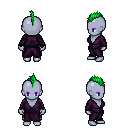
a pixel art fantasy rpg character, female body template, dark elf, purple skin, purple robe, gold greaves, green mohawk hairstyle, four views (front, back, left, right), 2x2 character sprite sheet, small pixel art, hard edges, no anti-aliasing